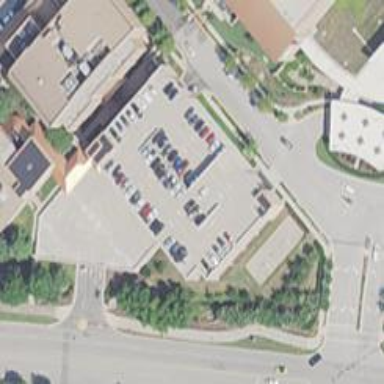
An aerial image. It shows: Multi-storey garage building used for parking.